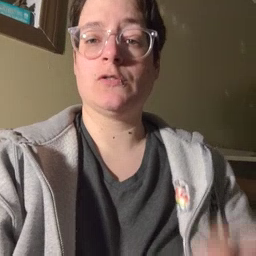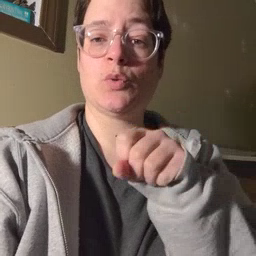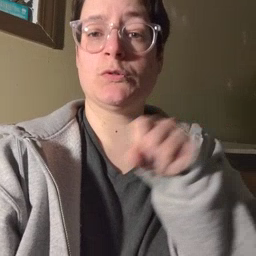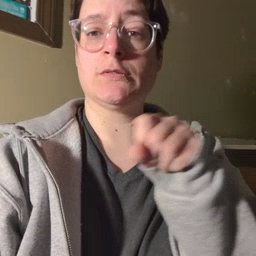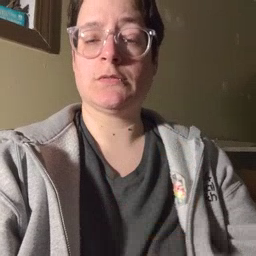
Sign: shoe